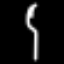
Label: fork